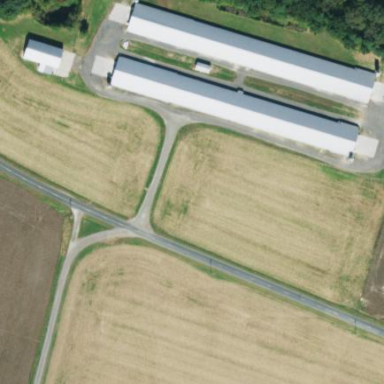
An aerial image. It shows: Farmyard area.